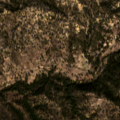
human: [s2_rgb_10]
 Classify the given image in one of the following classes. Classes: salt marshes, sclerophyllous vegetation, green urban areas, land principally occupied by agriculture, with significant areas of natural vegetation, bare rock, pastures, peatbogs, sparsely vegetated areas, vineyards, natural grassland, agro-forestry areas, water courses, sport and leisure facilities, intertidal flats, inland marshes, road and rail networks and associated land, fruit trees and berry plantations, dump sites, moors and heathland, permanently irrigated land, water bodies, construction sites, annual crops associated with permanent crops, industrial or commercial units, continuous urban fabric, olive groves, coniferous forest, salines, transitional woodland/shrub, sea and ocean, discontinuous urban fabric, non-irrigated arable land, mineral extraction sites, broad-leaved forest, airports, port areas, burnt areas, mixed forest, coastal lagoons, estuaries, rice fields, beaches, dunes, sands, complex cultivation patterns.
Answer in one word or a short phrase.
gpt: agro-forestry areas, broad-leaved forest